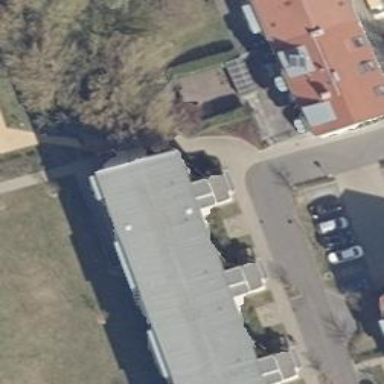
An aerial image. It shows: Image showing building with apartments.